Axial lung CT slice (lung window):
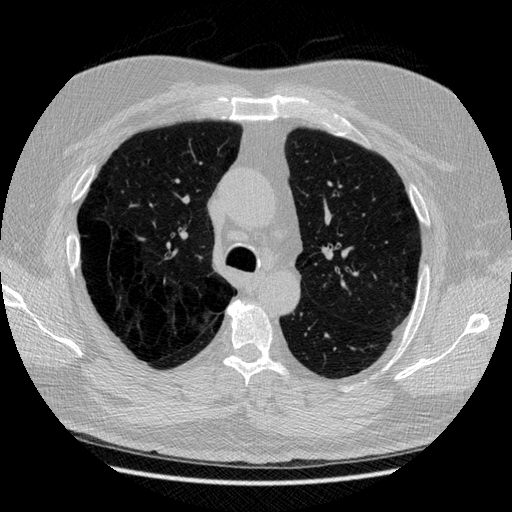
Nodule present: no